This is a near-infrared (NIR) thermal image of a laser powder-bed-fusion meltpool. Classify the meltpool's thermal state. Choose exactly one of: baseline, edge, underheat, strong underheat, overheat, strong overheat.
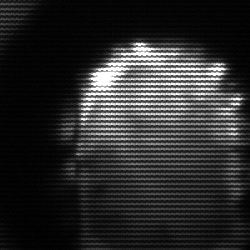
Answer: baseline